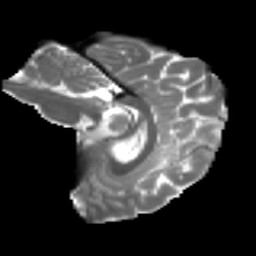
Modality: T2w
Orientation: sagittal
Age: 23
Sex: female
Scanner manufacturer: ge
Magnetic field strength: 3 T
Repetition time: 7.8 s
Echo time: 0.0606 s